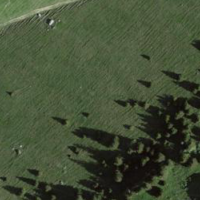
EUNIS habitat code: 23
Species observed at this site:
Dactylorhiza viridis
Phyteuma orbiculare